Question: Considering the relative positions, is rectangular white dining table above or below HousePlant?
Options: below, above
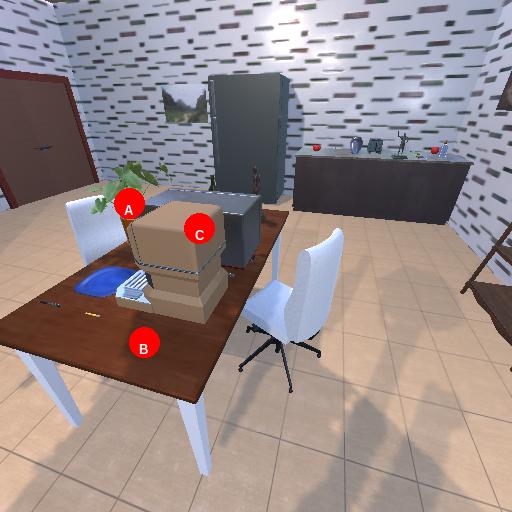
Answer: below